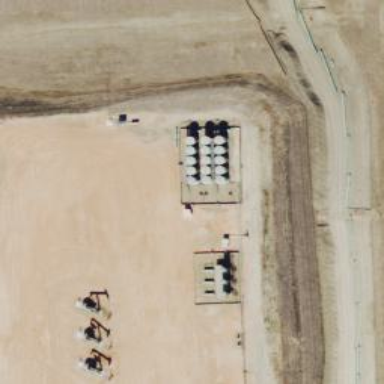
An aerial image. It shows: Storage tank that is man-made.